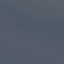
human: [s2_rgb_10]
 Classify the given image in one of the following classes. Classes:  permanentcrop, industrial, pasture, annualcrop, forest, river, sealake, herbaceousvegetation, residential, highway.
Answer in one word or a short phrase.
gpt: SeaLake